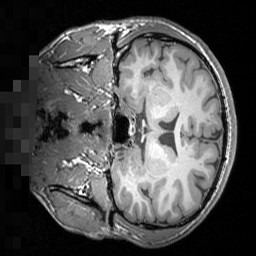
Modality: T1w
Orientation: coronal
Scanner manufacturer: siemens
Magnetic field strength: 3 T
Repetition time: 1.5 s
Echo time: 0.00291 s